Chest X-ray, PA view. Patient: 71 years old, sex M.
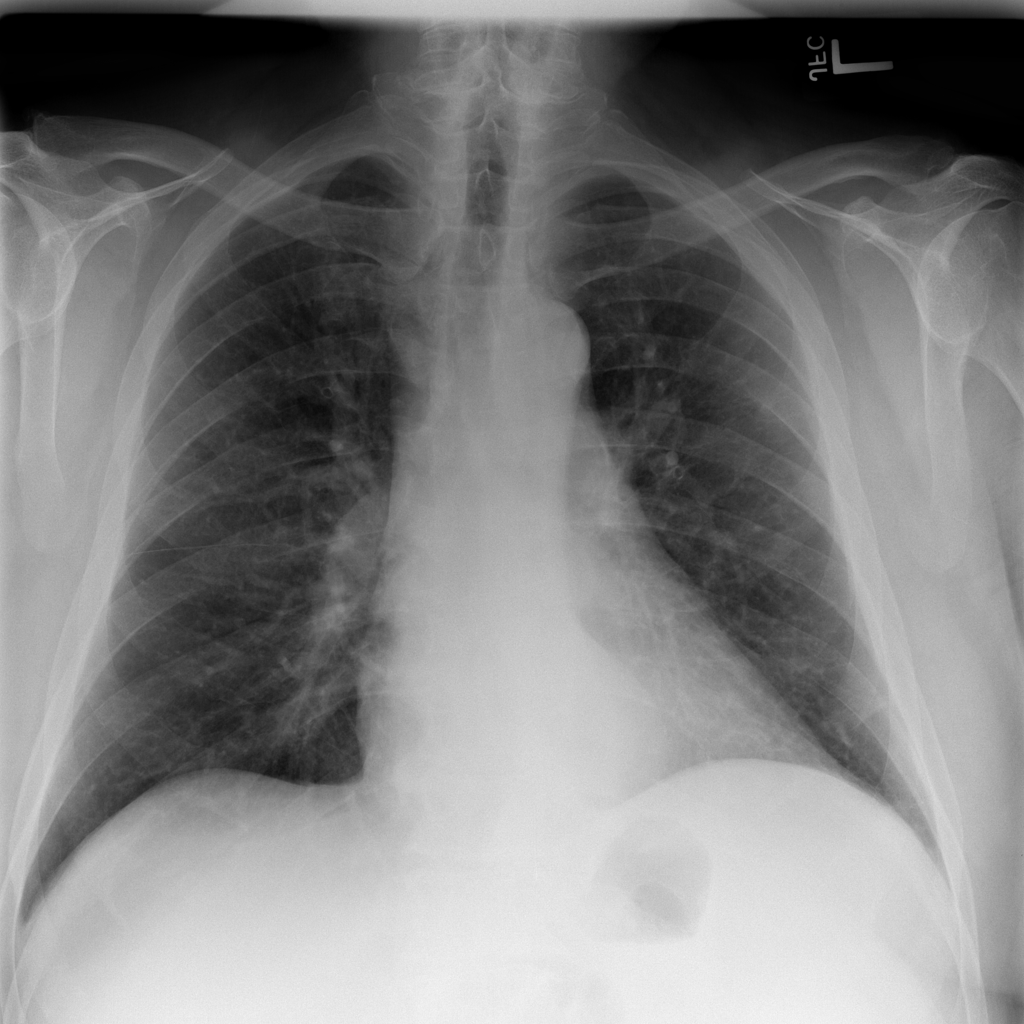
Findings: No Finding